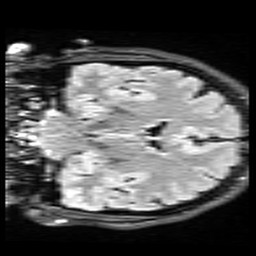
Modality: FLAIR
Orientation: coronal
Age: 31
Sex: female
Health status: healthy
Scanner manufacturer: siemens
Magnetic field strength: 3 T
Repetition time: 9 s
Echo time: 0.088 s